Field crop: maize
Growth stage: 1
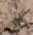
Species: salsola